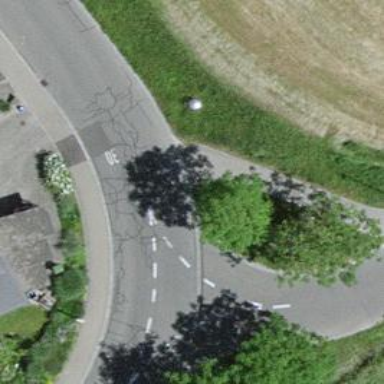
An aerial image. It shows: Unmarked crossing on the road.